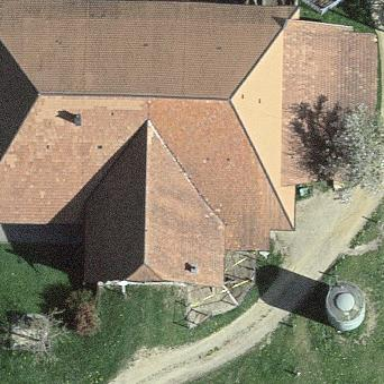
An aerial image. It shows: Farm building.